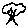
Label: tree